Field crop: maize
Growth stage: 2
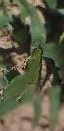
Species: maize